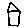
Label: house